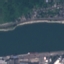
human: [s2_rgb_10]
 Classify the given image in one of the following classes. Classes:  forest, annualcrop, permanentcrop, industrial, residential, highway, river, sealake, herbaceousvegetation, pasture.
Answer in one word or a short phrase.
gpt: River